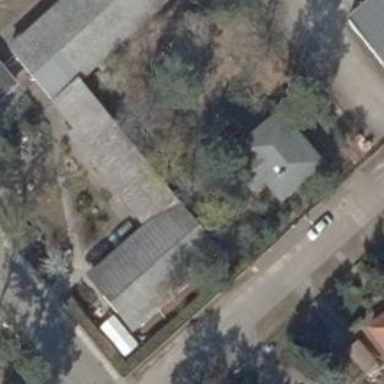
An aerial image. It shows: Commercial building with gabled roof.